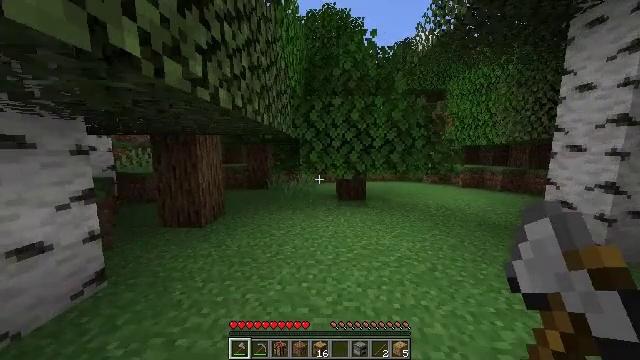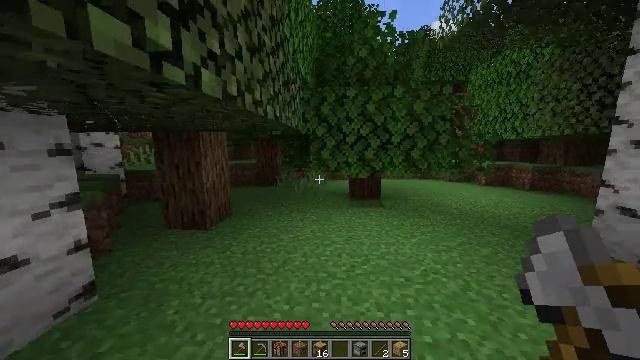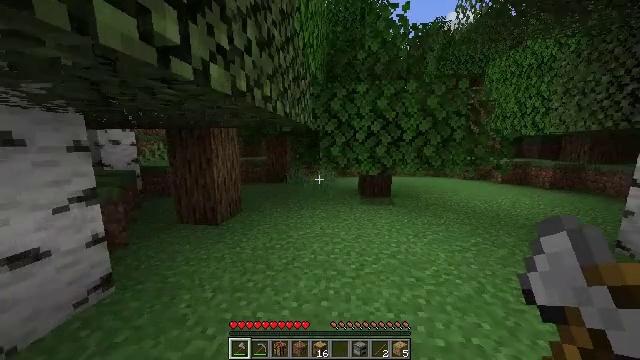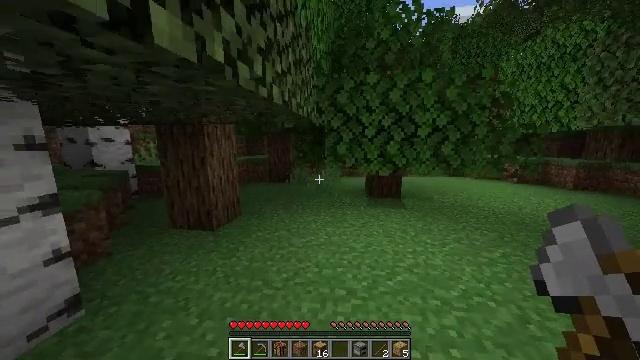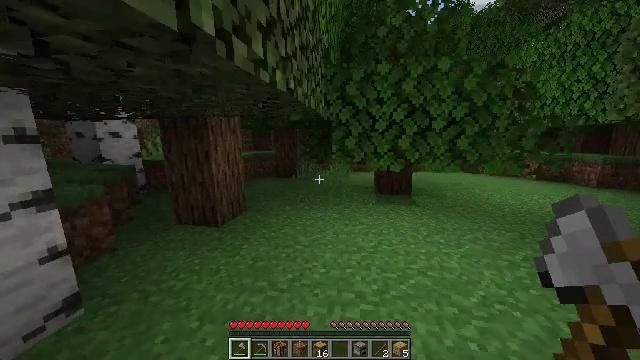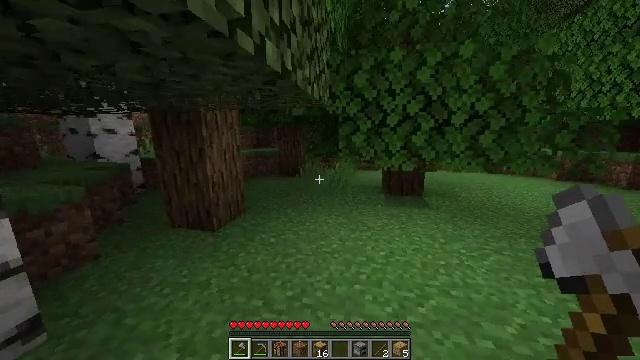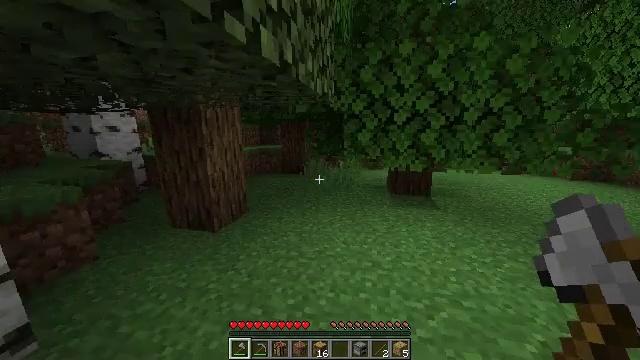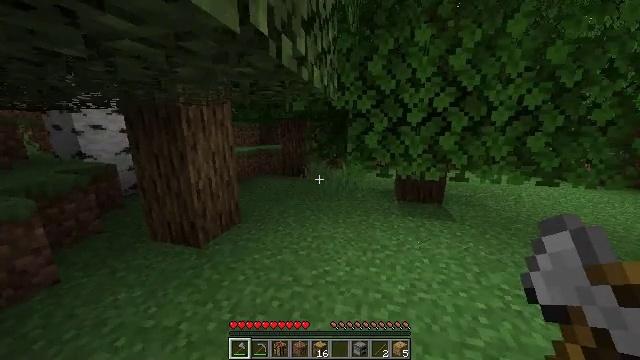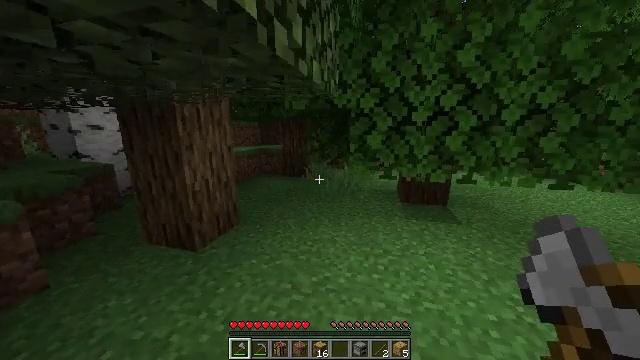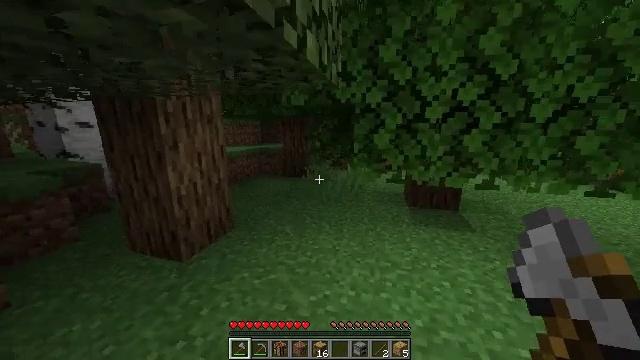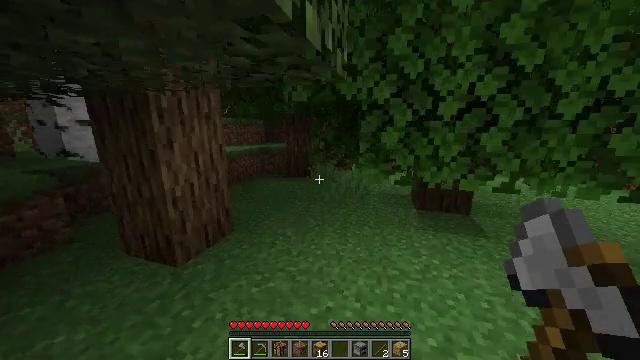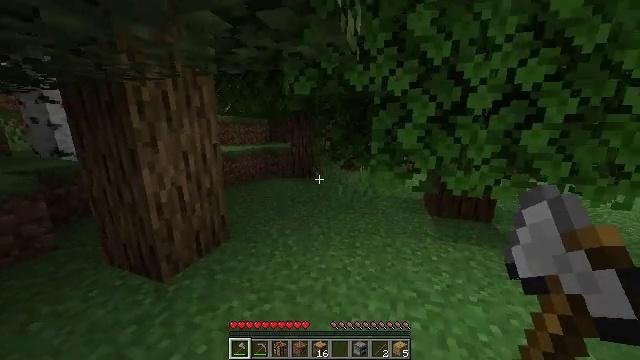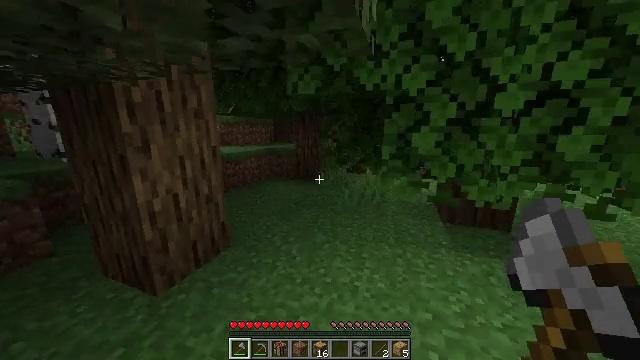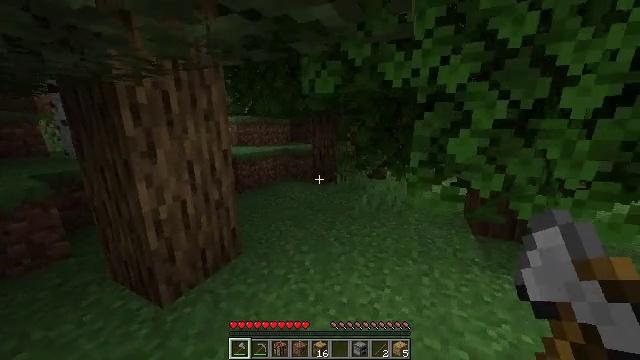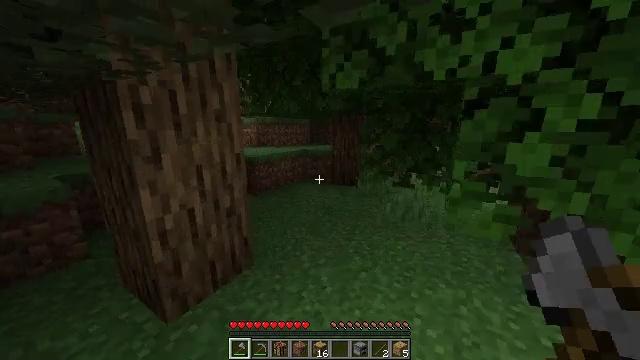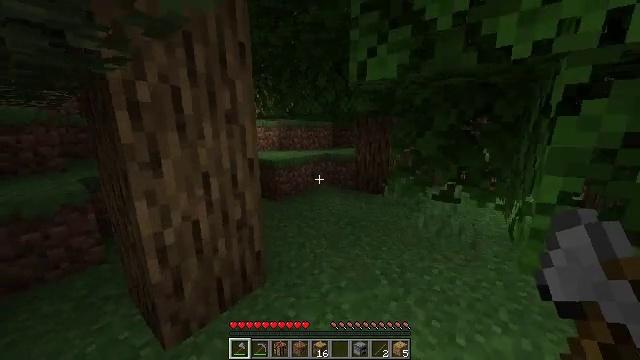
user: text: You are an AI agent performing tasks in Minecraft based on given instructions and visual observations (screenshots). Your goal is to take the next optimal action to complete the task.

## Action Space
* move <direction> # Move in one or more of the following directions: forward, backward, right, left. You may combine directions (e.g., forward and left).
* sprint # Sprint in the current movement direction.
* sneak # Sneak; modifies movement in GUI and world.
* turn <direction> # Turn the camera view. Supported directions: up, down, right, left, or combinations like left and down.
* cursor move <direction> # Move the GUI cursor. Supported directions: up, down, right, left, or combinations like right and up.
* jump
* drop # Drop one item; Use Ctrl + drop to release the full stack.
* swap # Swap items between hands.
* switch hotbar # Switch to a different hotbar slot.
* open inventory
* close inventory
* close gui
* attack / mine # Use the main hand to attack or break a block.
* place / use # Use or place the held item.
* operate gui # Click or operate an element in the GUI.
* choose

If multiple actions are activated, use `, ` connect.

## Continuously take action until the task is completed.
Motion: motion action
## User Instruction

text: Collect the mushroom stem from giant mushrooms.
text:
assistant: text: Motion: move forward, sprint, turn left and down
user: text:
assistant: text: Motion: move forward, sprint, turn left
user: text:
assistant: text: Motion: move forward, sprint, turn left
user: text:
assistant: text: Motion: move forward, sprint, turn left and down
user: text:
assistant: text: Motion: move forward, sprint, turn left
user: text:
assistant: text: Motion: move forward, sprint, turn left
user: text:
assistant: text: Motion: move forward, sprint
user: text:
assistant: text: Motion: move forward, sprint
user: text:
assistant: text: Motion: move forward, sprint
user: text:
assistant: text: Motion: move forward, sprint, turn left
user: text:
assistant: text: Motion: move forward, sprint, turn left
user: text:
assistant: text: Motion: move forward, sprint, turn left
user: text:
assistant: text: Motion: move forward, sprint, turn left
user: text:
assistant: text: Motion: move forward, sprint, turn left
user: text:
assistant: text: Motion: move forward, sprint, turn left
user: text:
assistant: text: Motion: move forward, sprint, turn left
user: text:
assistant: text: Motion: move forward, sprint, turn left
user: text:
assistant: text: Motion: move forward, sprint
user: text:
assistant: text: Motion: move forward, sprint
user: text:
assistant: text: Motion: move forward, sprint
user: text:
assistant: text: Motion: move forward, sprint
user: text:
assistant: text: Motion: move forward, sprint, turn left
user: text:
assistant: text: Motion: move forward, sprint, turn left
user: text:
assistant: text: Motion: move forward, sprint, turn left
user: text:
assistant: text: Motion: move forward, sprint, turn left and up
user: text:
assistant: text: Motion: move forward, sprint, turn left and up
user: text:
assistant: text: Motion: move forward, sprint, turn left and up
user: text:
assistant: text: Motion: move forward, sprint, turn left
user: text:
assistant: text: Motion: move forward and move left, sprint, turn left and up
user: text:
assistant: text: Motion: move forward and move left, sprint, turn left and up